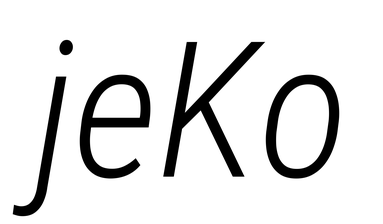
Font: Roboto-Italic_Condensed_Light_Italic